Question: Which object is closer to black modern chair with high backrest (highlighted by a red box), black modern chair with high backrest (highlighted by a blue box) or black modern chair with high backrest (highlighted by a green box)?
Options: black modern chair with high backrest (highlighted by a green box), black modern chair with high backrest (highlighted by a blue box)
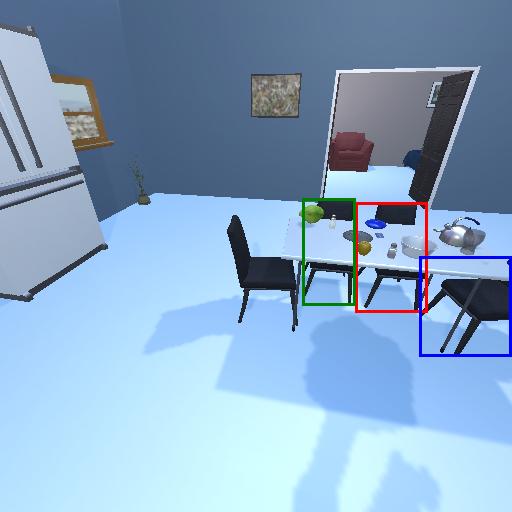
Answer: black modern chair with high backrest (highlighted by a green box)